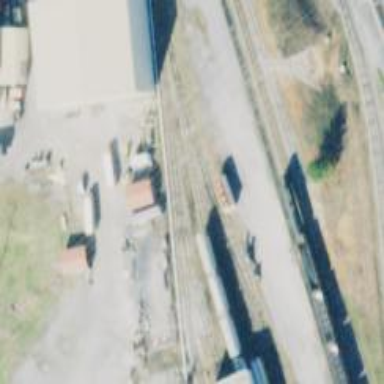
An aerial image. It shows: Rail spur service.